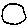
Label: circle